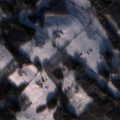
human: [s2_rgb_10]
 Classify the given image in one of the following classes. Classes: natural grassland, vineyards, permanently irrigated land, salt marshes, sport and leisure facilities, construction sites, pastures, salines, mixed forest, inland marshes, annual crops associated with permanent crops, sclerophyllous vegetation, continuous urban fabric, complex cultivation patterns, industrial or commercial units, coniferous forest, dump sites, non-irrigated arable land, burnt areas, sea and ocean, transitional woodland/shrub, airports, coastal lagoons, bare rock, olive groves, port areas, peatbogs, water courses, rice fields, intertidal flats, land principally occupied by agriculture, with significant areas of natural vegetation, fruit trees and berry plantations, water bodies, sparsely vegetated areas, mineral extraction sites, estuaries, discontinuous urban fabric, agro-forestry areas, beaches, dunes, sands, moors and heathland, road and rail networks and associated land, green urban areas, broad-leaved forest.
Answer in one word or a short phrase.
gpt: land principally occupied by agriculture, with significant areas of natural vegetation, broad-leaved forest, mixed forest, transitional woodland/shrub